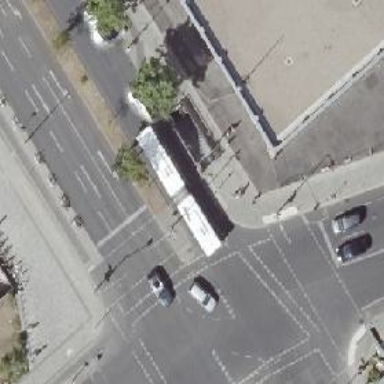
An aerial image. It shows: Subway entrance.